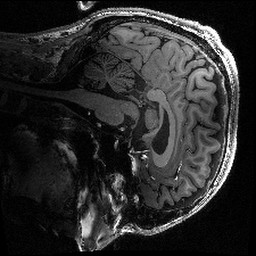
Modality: T1w
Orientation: sagittal
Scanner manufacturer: siemens
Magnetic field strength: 6.98 T
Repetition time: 2.7 s
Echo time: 0.00234 s